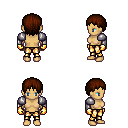
a pixel art fantasy rpg character, female body template, human, tanned skin, steel arm armor, gold greaves, brown plain hairstyle, gold gloves, four views (front, back, left, right), 2x2 character sprite sheet, small pixel art, hard edges, no anti-aliasing